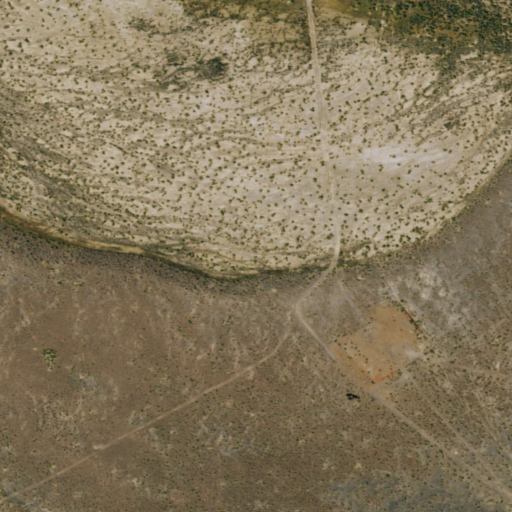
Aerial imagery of valley in Nevada named Fly Canyon containing shrub, grassland, woody wetlands, and herbaceous wetlands